Interaction volume radius: 10 \u00c5
Interaction volume height: 15 \u00c5
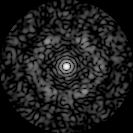
Disorder parameter: 0.7749